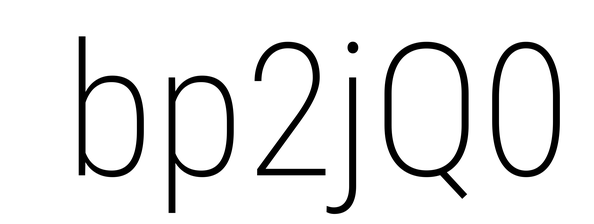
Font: Roboto_Condensed_ExtraLight